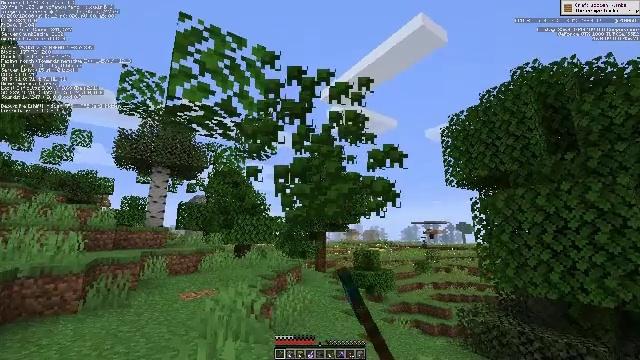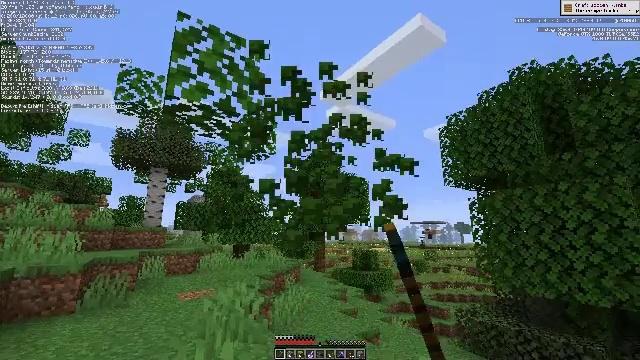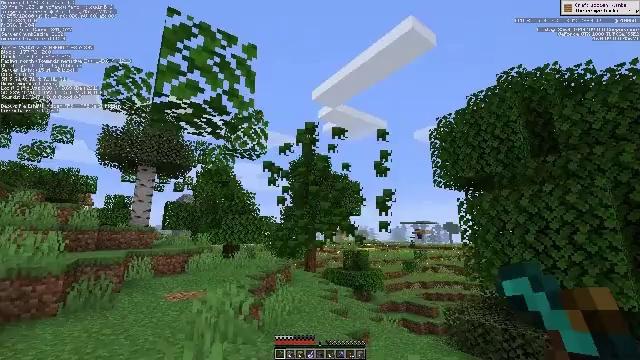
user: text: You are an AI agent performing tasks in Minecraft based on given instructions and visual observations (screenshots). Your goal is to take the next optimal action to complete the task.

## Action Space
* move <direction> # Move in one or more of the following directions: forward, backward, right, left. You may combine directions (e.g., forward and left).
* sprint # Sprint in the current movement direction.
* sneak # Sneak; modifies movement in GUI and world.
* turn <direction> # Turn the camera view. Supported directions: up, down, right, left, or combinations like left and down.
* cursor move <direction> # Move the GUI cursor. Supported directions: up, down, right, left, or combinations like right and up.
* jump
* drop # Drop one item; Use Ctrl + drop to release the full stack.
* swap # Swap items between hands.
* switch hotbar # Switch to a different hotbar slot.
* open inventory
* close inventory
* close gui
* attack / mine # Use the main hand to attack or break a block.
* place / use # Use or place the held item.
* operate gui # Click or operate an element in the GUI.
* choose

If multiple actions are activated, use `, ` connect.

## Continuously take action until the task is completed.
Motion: motion action
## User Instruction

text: Trim the tree by mining oak leaves.
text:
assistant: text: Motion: attack / mine
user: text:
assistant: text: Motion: turn right, attack / mine
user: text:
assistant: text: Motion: attack / mine